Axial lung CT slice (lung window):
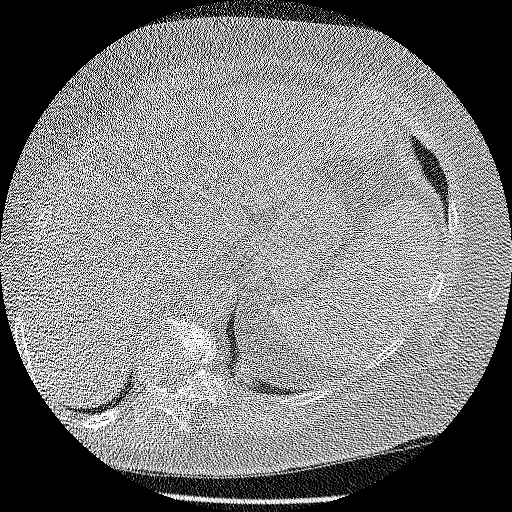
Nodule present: no